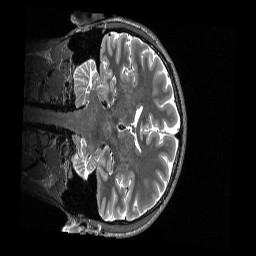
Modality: T2w
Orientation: coronal
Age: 29
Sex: male
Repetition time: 3.2 s
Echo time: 0.563 s